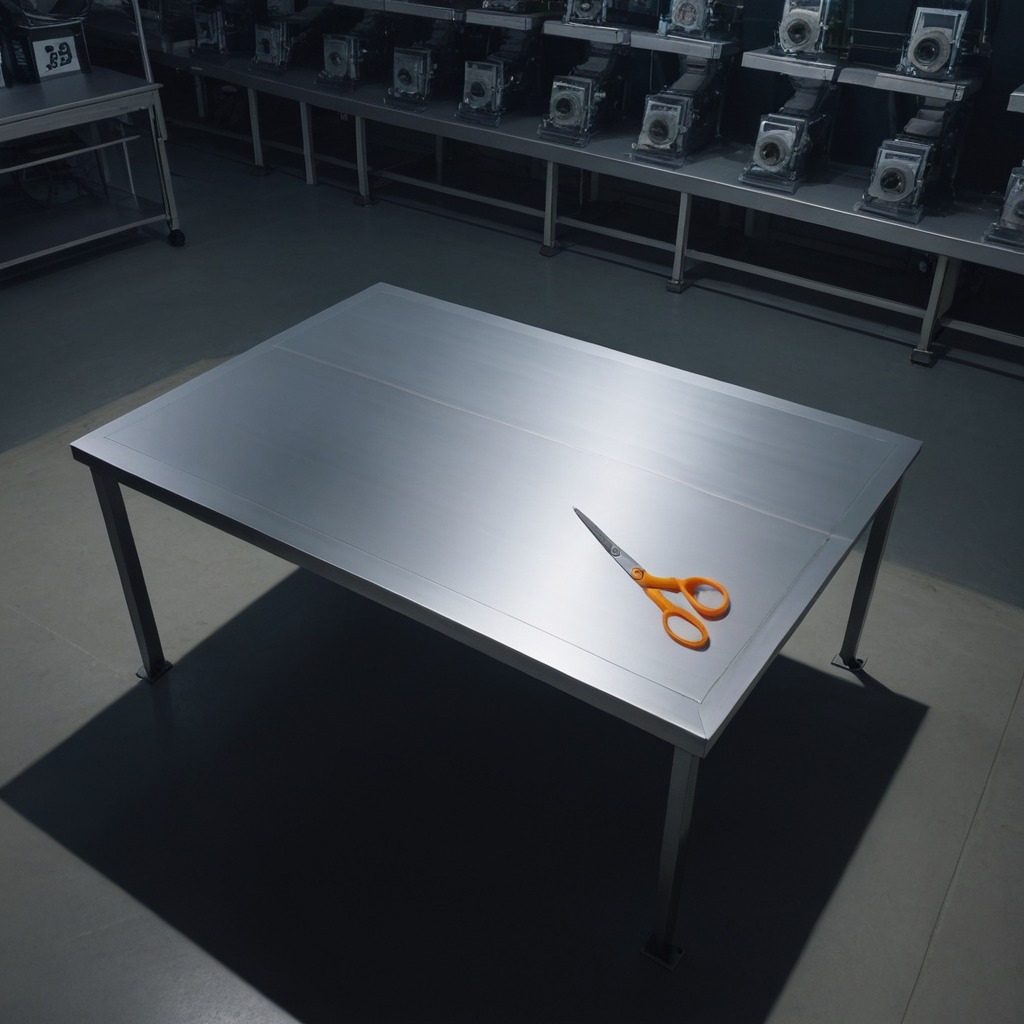
A scissor lies on the tabletop in the basement in the evening.